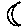
Label: moon